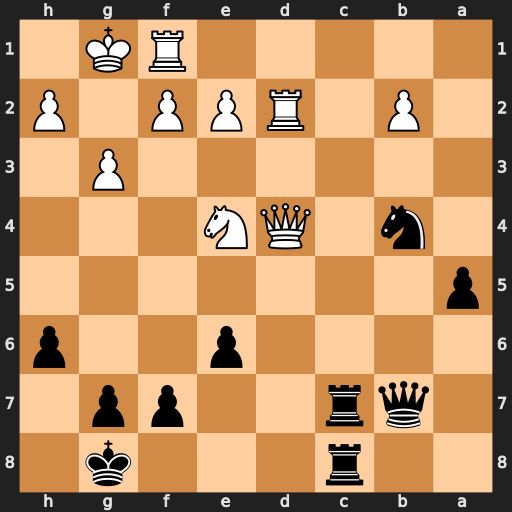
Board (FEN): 2r3k1/1qr2pp1/4p2p/p7/1n1QN3/6P1/1P1RPP1P/5RK1
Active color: b
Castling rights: -
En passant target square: -
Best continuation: Rc4 Nf6+ gxf6